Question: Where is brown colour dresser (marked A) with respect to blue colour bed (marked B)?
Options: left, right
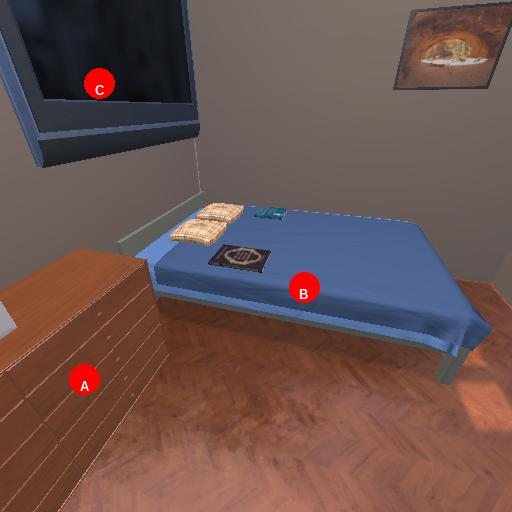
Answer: left